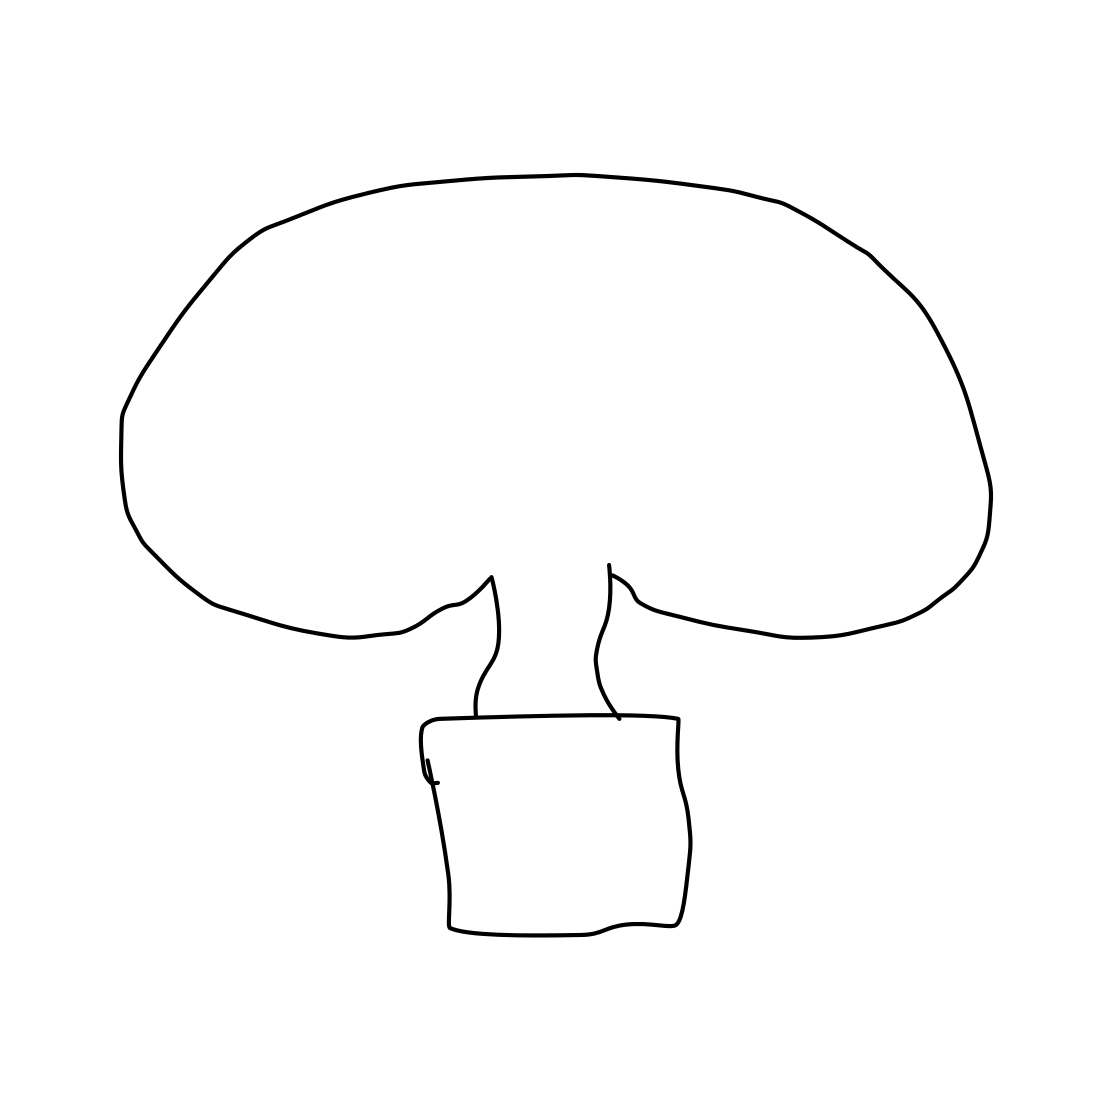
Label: hot air balloon